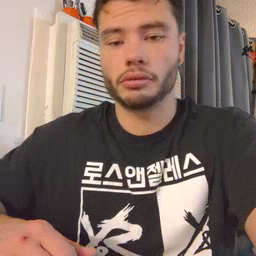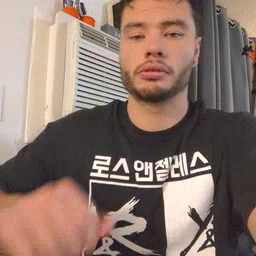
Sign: mitten